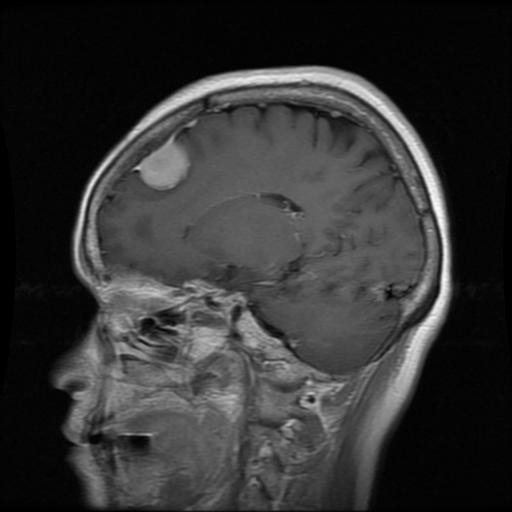
Label: meningioma